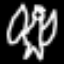
Label: angel